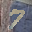
Label: 7